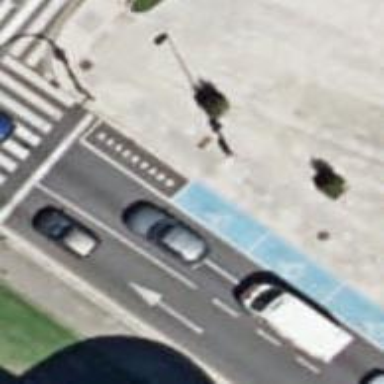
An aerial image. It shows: Parking space designated for disabled individuals.